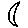
Label: moon